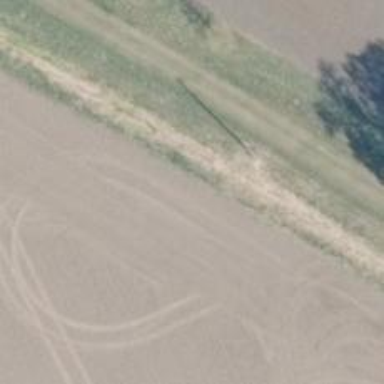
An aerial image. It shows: Power pole.